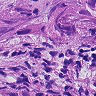
Metastatic tissue present: yes